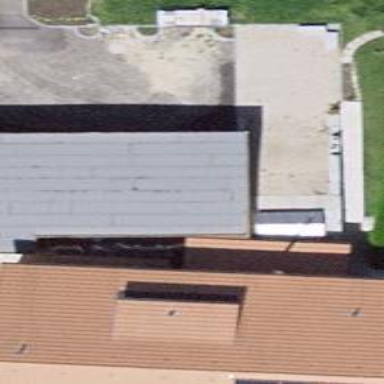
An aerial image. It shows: Carport building.